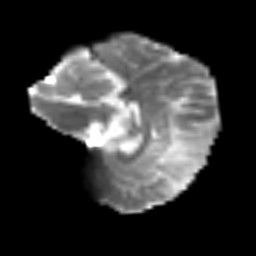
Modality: T2w
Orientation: sagittal
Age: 39
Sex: female
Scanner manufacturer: siemens
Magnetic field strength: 3 T
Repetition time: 3.2 s
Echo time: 0.081 s